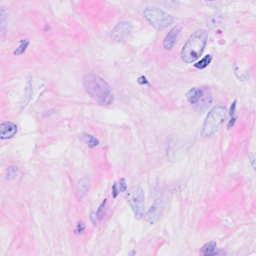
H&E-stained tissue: Breast